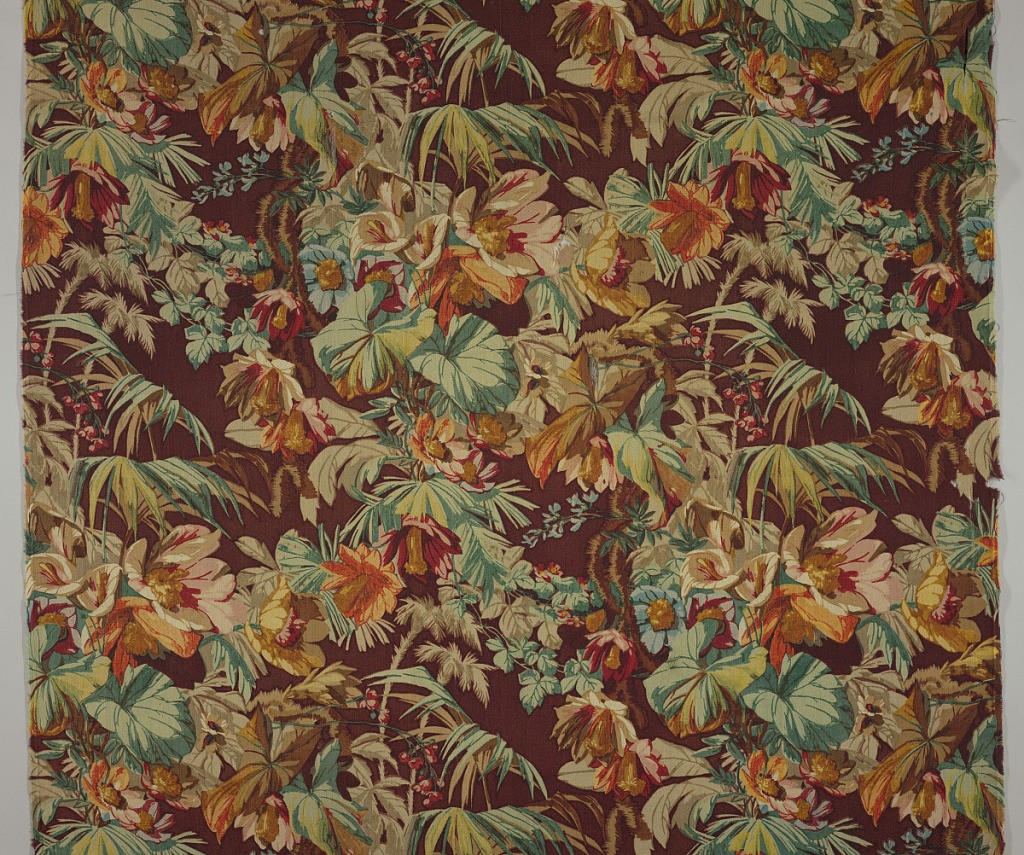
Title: Textile
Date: ca. 1860
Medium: wool (worsted) Technique: block printed on the warp-face float of 5-harness 4/1 satin (Z-spun, S-ply)
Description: Half-drop repeat of hot house type flowers including a palm in bright colors on a plum color background. Fabric cut at edges of pattern repeat. Lengths of fabric would continue pattern.